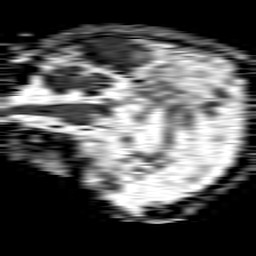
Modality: ADC
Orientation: sagittal
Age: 56
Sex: female
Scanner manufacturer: philips
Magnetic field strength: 1.5 T
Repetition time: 4.6 s
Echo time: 0.08517 s